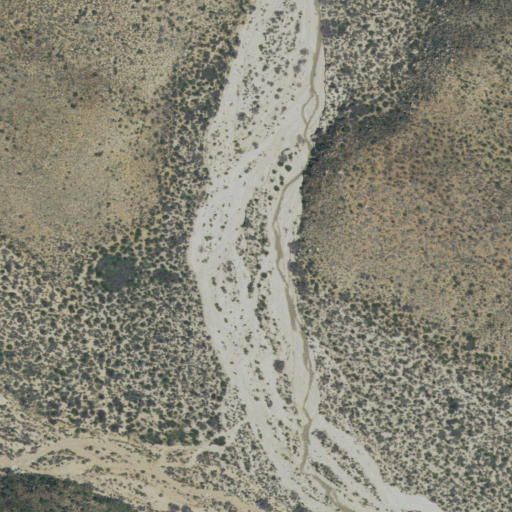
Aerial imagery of valley in California named Horse Canyon containing shrub, grassland, woody wetlands, barren land, open development, and herbaceous wetlands